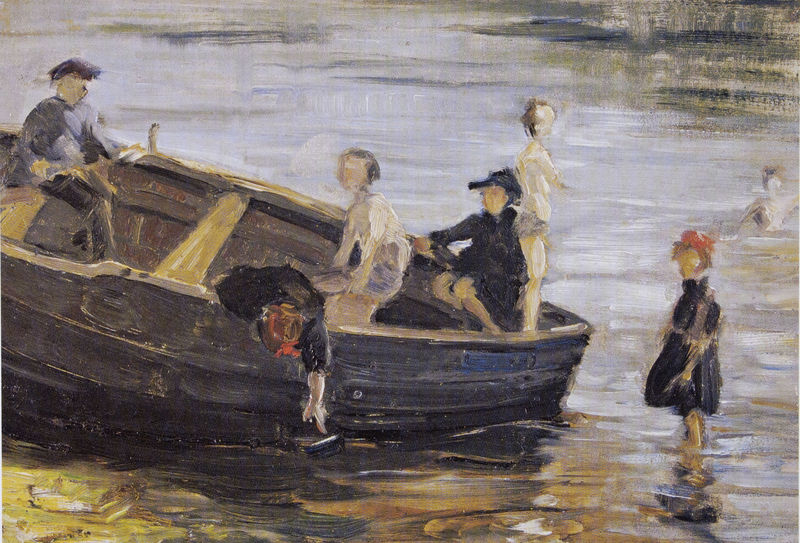
Titel: Kinder im Boot
Künstler: Franz Marc
Standort: Bremen
Institution: Kunsthalle
Schlagwörter: blau, mann, meer, nackt, wasser, weiß, baden, fluss, gelb, grün, impressionismus, landschaft, mädchen, ocker, see, sitzen, ufer, ausschnitt, braun, holz, hut, kleid, licht, schwarz, rot, beige, schleife, flasche, gesichter, mütze, leiche, spiegel, öl, spiegelung, gewässer, pastos, sonne, kind, schleifen, boot, kahn, kinder, ruder, schiff, sommer, strand, wellen, fischer, jungen, abstrakt, farbe, angst, flut, duktus, spielen, freizeit, impressionistisch, monet, ruderboot, ruderer, balken, junge, fallen, striche, spiel, bücken, schwimmen, greifen, pinsel, pinselstrich, verschwommen, romantisch, haarschleife, dumm, sê, flüchtig, bidl, badeanzug, wasserlassen, plein-air, 1880, hemand